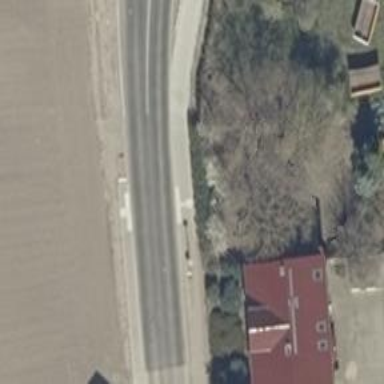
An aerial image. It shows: Unmarked crossing on the road.